Question: What needed to be done to get my app's icon to show up in the sign in screen?
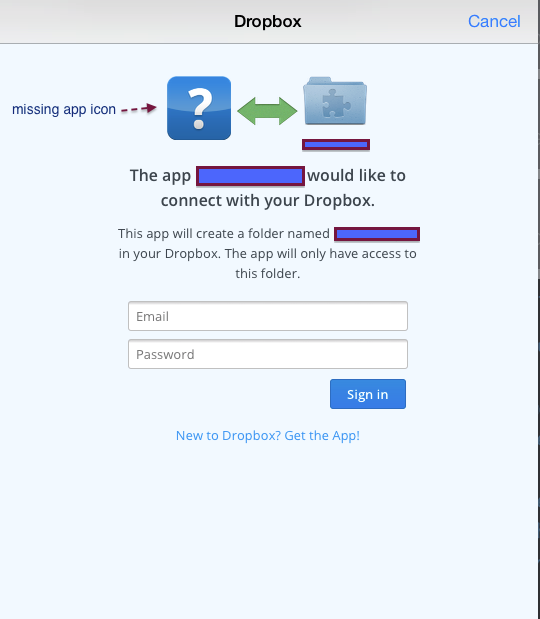
Answer: You need to add an icon to your DropBox app settings. Go to the DropBox development site and edit the details of your app.